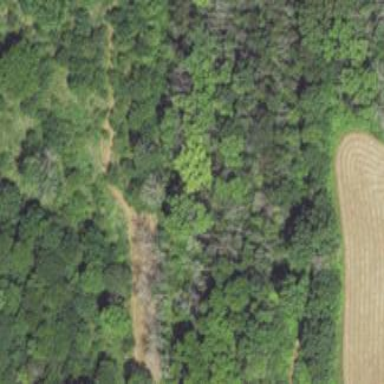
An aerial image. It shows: Patch of scrub vegetation.